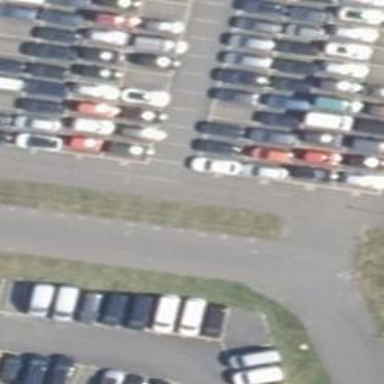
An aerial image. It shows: Road serving as parking aisle.